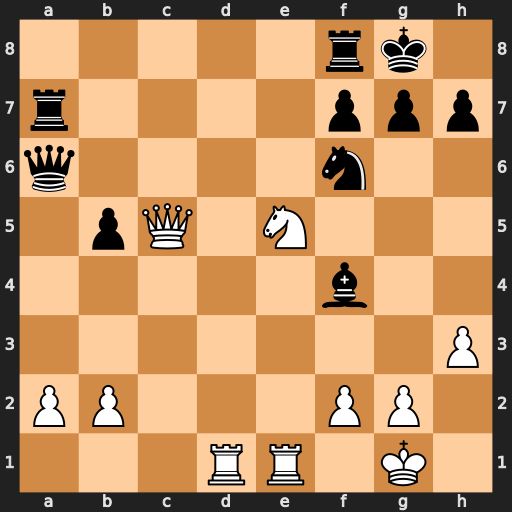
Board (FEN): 5rk1/r4ppp/q4n2/1pQ1N3/5b2/7P/PP3PP1/3RR1K1
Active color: w
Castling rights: -
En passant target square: -
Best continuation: Qxf8+ Kxf8 Rd8+ Ne8 Nd7+ Rxd7 Rexe8#